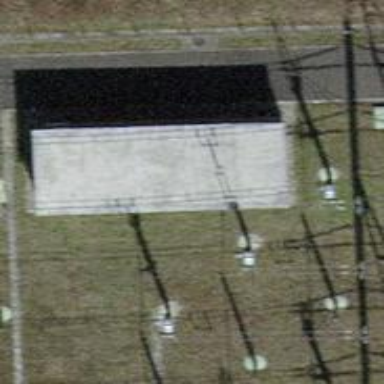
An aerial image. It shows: Switch for power supply.